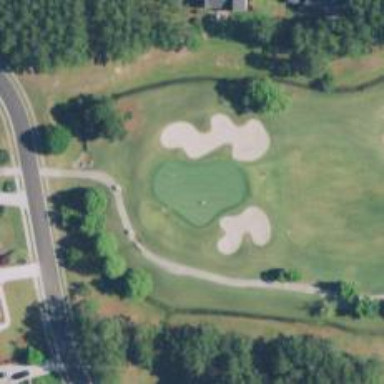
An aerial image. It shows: Golf hole.